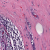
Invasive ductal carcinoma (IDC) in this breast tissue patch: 0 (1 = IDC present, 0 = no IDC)